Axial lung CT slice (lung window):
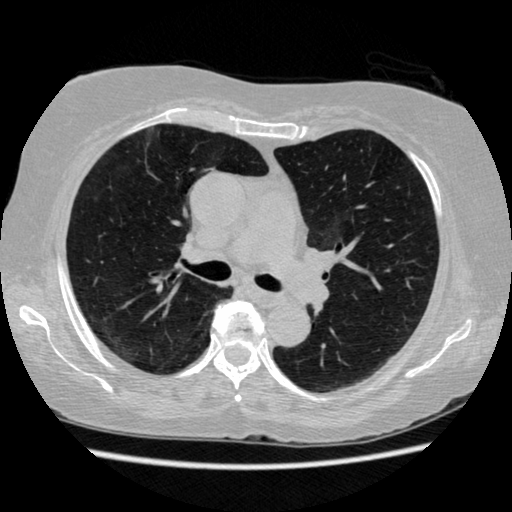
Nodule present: no